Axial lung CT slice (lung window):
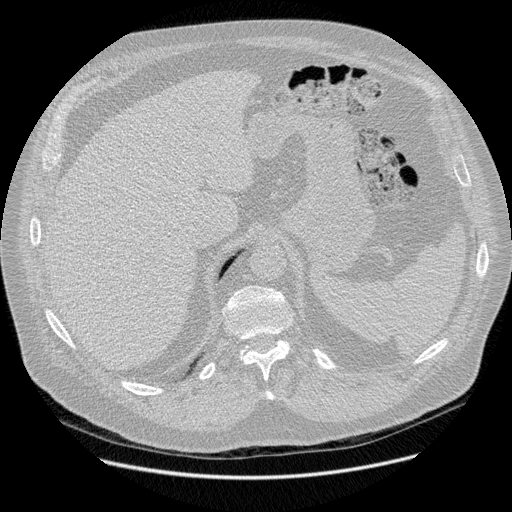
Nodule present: no